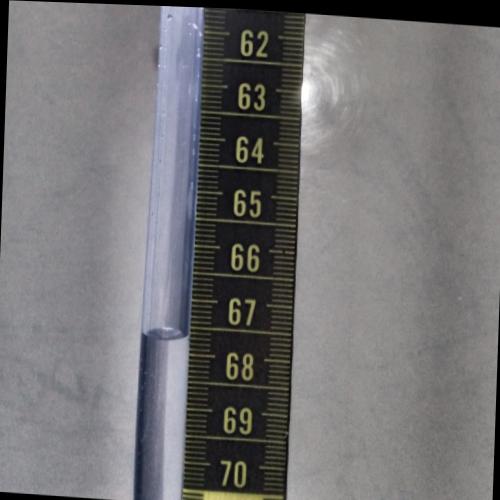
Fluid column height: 67.7 cm